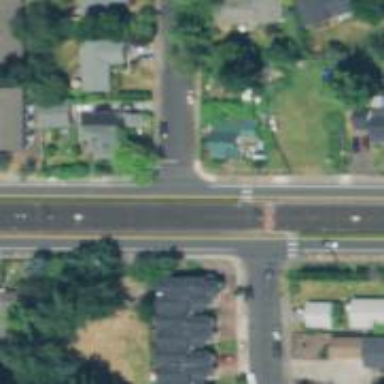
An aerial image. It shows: Residential road with sidewalk on the left side.